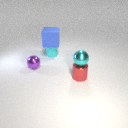
small red metal cylinder below small cyan metal sphere